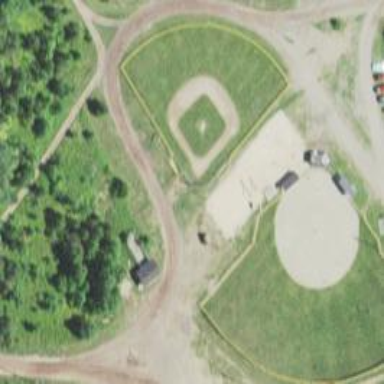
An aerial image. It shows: Baseball pitch for leisure land.